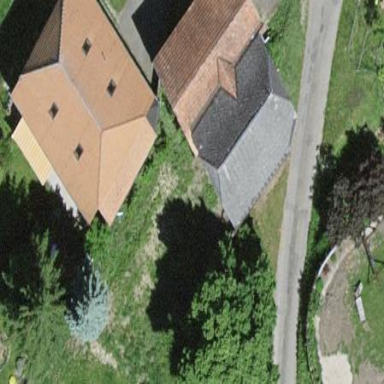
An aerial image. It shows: Barn.